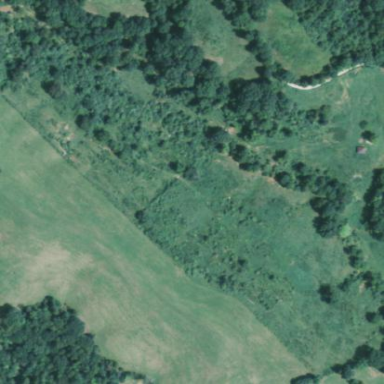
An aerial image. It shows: Beautiful woodland area.